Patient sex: M
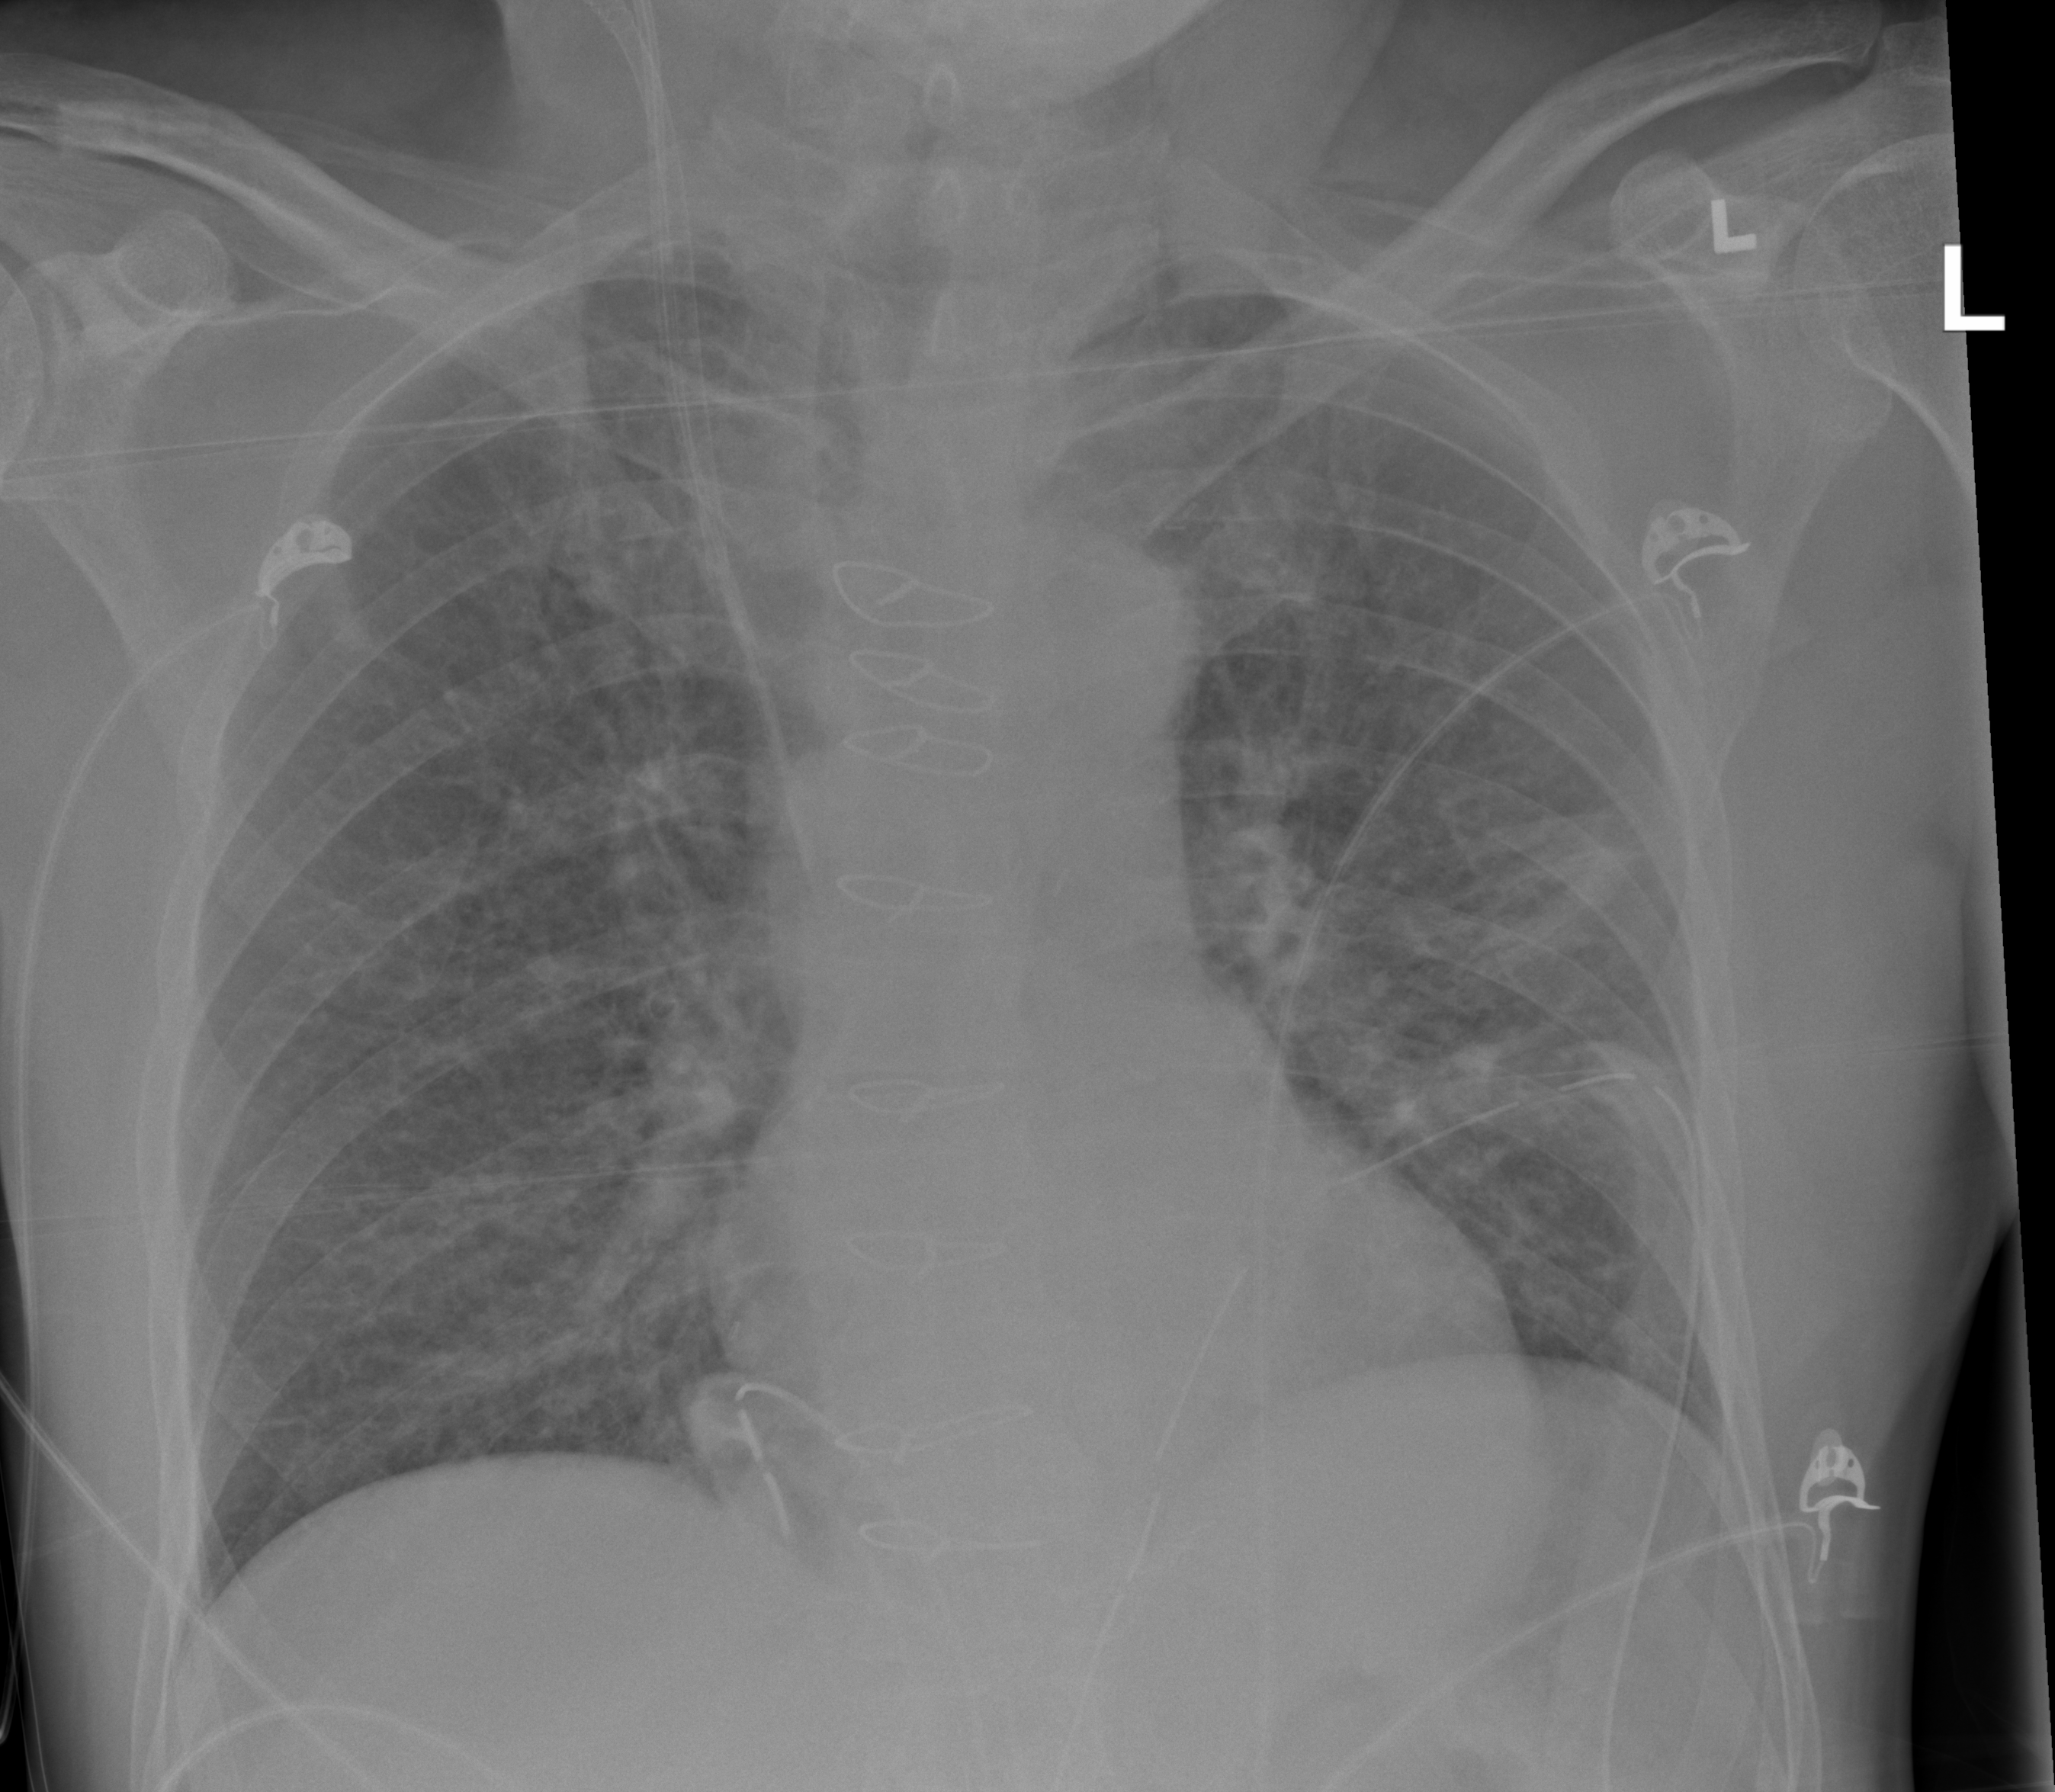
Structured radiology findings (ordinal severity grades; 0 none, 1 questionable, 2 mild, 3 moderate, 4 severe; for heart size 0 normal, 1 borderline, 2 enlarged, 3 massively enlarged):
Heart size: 0
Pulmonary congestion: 2
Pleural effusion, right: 0
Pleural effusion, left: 0
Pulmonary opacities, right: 0
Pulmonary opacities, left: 0
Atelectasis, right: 2
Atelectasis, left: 2